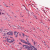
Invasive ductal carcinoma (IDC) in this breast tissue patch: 1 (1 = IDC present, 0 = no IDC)